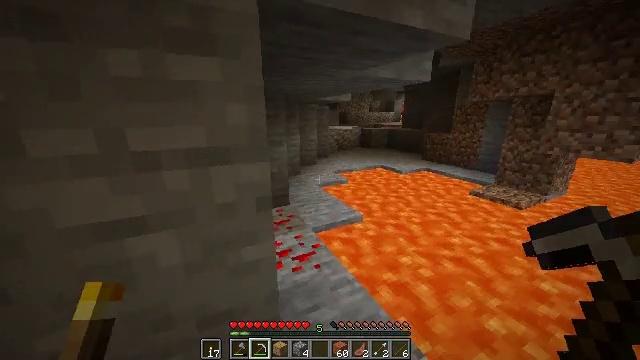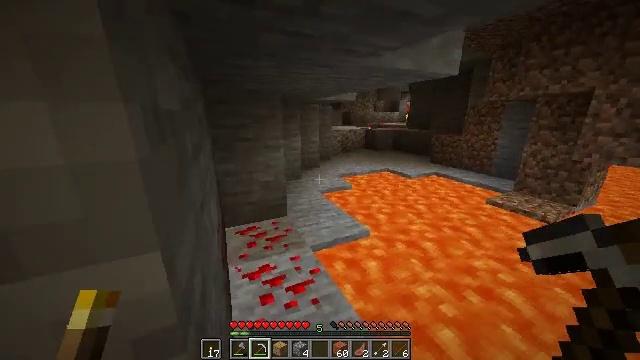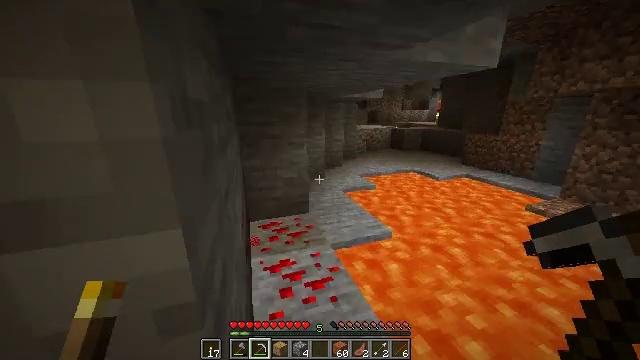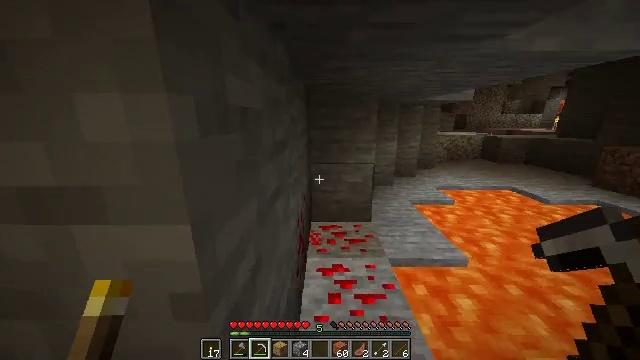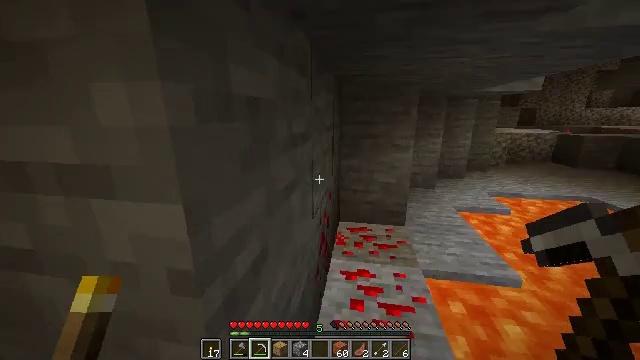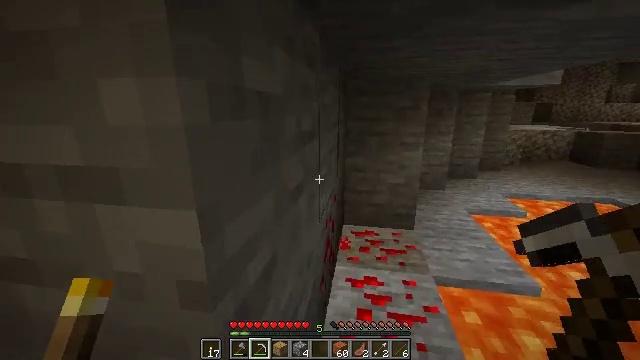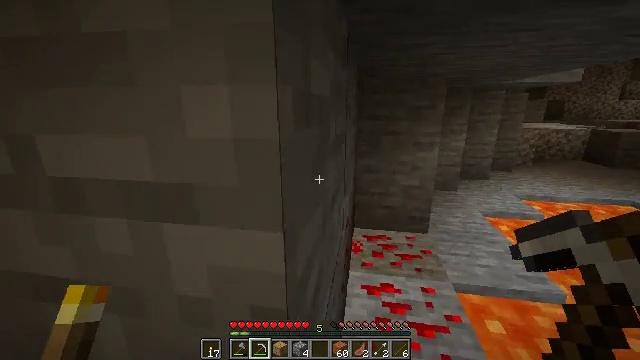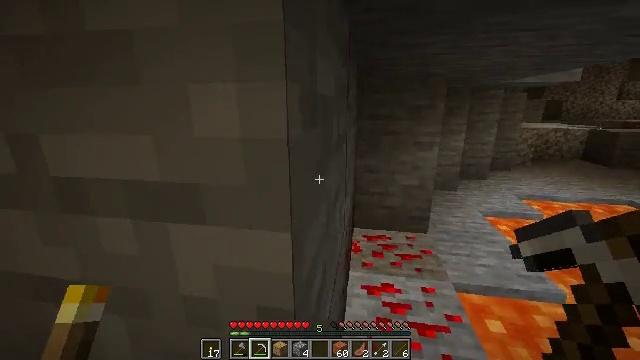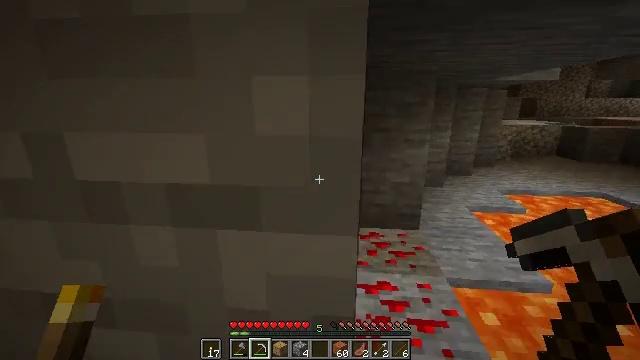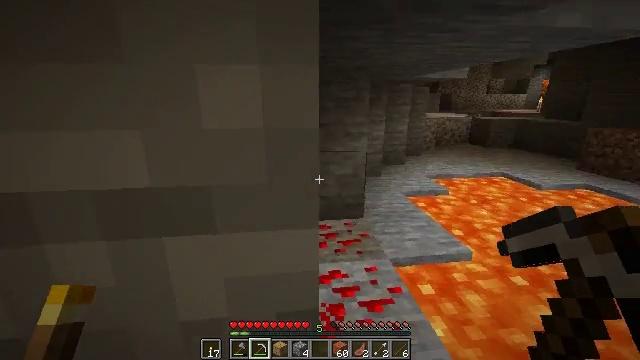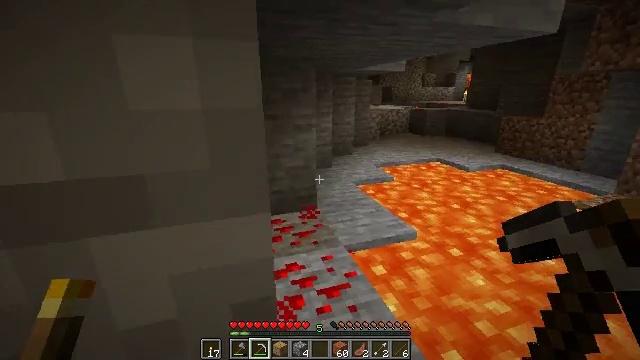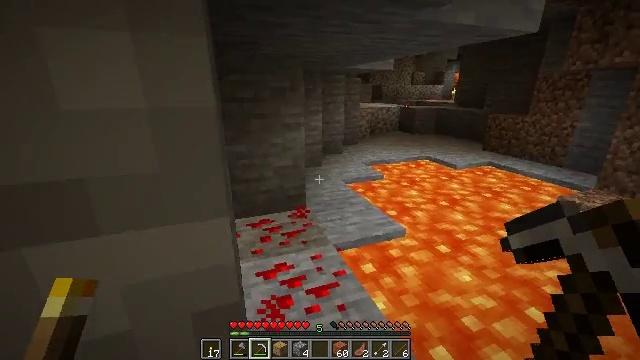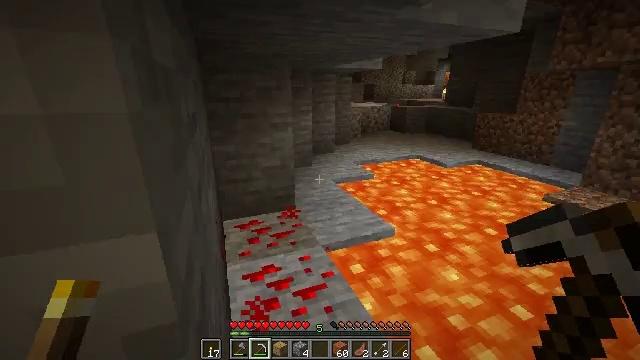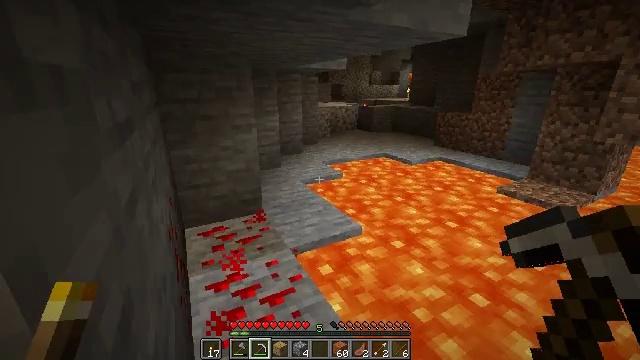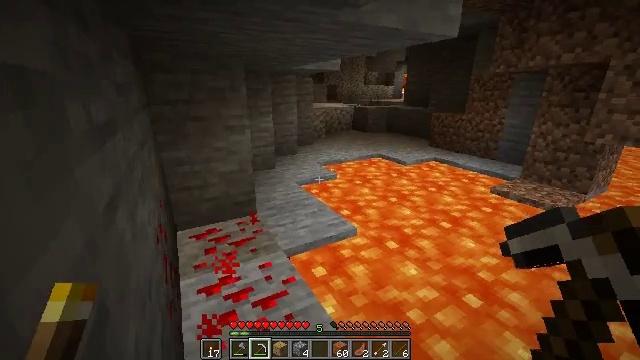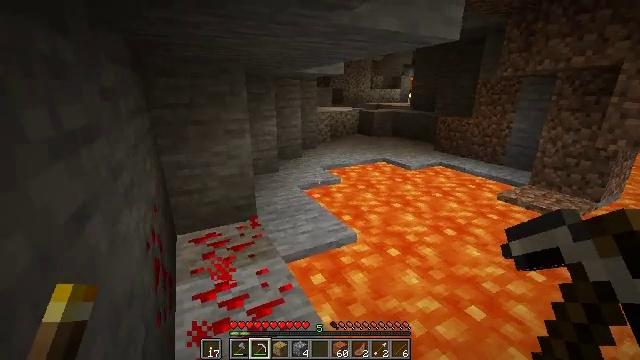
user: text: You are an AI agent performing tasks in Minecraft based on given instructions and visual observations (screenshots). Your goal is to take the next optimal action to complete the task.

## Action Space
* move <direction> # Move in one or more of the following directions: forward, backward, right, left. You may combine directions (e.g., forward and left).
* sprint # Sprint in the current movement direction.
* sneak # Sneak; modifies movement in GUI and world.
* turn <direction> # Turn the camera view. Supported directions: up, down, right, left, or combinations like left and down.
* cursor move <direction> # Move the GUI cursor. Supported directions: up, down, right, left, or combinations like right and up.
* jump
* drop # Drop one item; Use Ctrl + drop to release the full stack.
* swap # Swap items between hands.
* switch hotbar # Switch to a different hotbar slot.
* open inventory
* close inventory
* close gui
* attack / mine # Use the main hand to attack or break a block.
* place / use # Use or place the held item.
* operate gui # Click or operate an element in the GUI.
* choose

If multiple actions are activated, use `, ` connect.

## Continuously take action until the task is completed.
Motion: motion action
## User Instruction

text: Get an iron ingot by cooking iron ore.
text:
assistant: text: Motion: move forward, sprint, turn left
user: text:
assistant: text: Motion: move forward, sprint, turn left
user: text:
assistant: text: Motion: move forward, sprint, turn left and up
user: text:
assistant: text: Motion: move forward, sprint, turn left
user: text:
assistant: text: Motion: move forward and move left, sprint
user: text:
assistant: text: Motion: move forward and move left, sprint
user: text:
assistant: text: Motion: move forward, sprint
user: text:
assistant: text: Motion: move forward, sprint, turn right
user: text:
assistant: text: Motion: move forward, sprint, turn right and down
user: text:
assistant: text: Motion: move forward, sprint, turn right and down
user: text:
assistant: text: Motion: move forward, sprint, turn right
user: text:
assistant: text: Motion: move forward, sprint, turn right
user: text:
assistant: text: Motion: move forward, sprint, turn right
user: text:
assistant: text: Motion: move forward, sprint
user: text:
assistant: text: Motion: move forward, sprint, turn left
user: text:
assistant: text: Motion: move forward, sprint, turn left and up
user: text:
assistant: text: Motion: move forward, sprint, turn left
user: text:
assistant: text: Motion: move forward, sprint
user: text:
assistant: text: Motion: move forward and move left, sprint
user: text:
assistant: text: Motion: move forward and move left, sprint, turn right
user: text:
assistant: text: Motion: move forward and move left, sprint, turn right
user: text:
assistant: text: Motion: move forward and move left, sprint, turn right
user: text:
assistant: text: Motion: move forward, sprint, turn right
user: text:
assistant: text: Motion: move forward, sprint, turn right
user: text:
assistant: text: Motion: move forward, sprint
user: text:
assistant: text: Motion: move forward, sprint
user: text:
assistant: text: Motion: move forward, sprint
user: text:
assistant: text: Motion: move forward, sprint
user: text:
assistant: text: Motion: move forward, sprint
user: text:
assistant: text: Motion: move forward, sprint